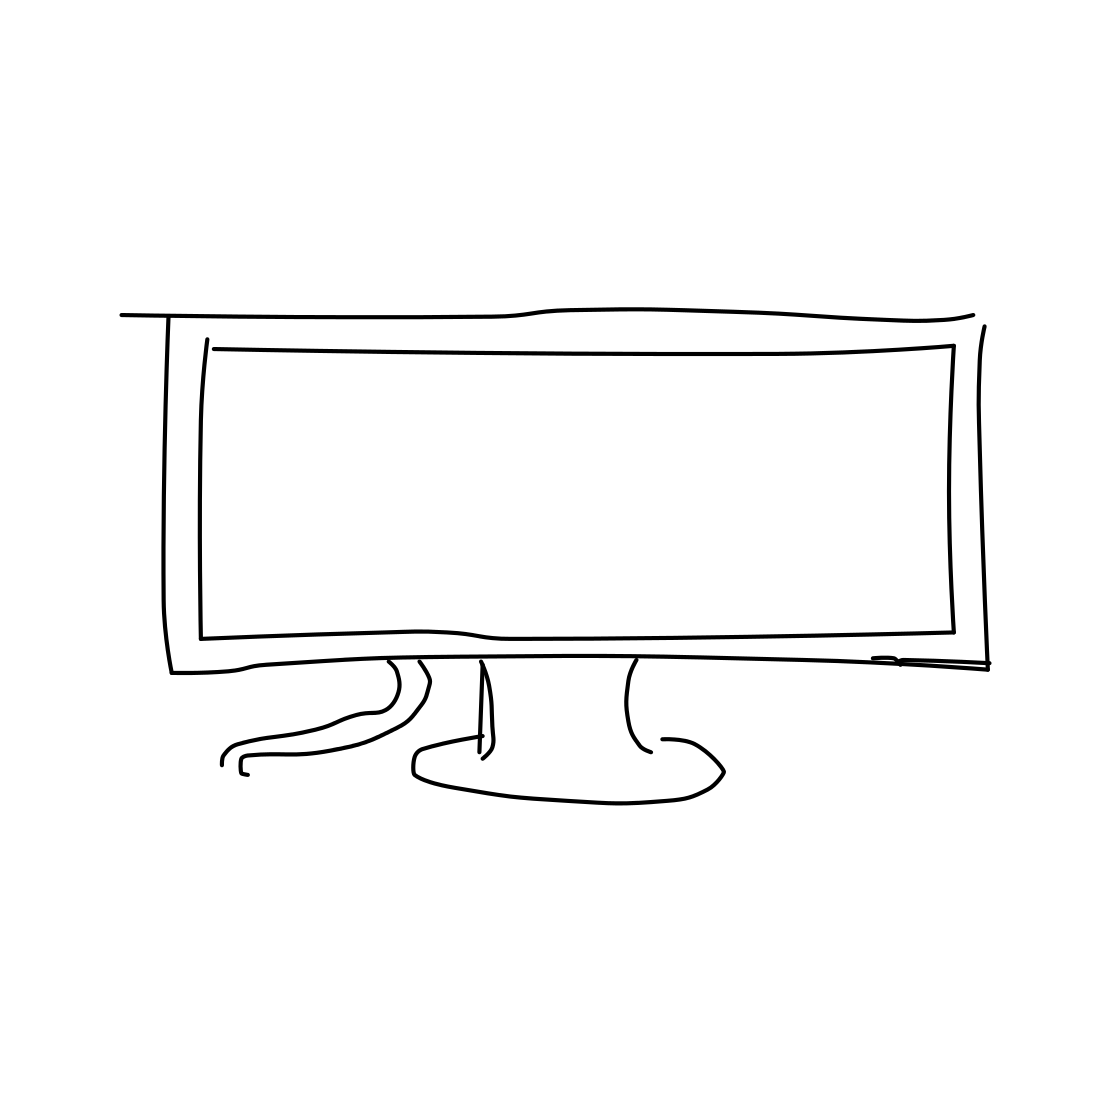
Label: computer monitor